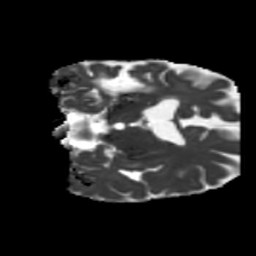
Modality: MD
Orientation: coronal
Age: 62
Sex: female
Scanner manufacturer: siemens
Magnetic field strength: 3 T
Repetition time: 5.25 s
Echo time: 0.08 s